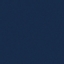
Label: SeaLake